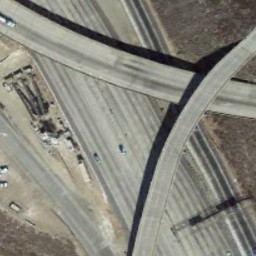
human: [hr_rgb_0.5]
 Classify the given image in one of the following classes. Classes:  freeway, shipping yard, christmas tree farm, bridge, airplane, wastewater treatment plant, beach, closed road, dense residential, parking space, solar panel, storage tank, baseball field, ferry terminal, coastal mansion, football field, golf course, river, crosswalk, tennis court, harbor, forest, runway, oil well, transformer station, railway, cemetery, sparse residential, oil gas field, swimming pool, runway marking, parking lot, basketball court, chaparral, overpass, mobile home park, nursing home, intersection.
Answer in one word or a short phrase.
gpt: overpass